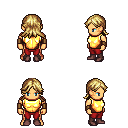
a pixel art fantasy rpg character, male body template, human, tanned skin, gold chest armor, red pants, blonde loose hair, leather bracers, maroon shoes, four views (front, back, left, right), 2x2 character sprite sheet, small pixel art, hard edges, no anti-aliasing